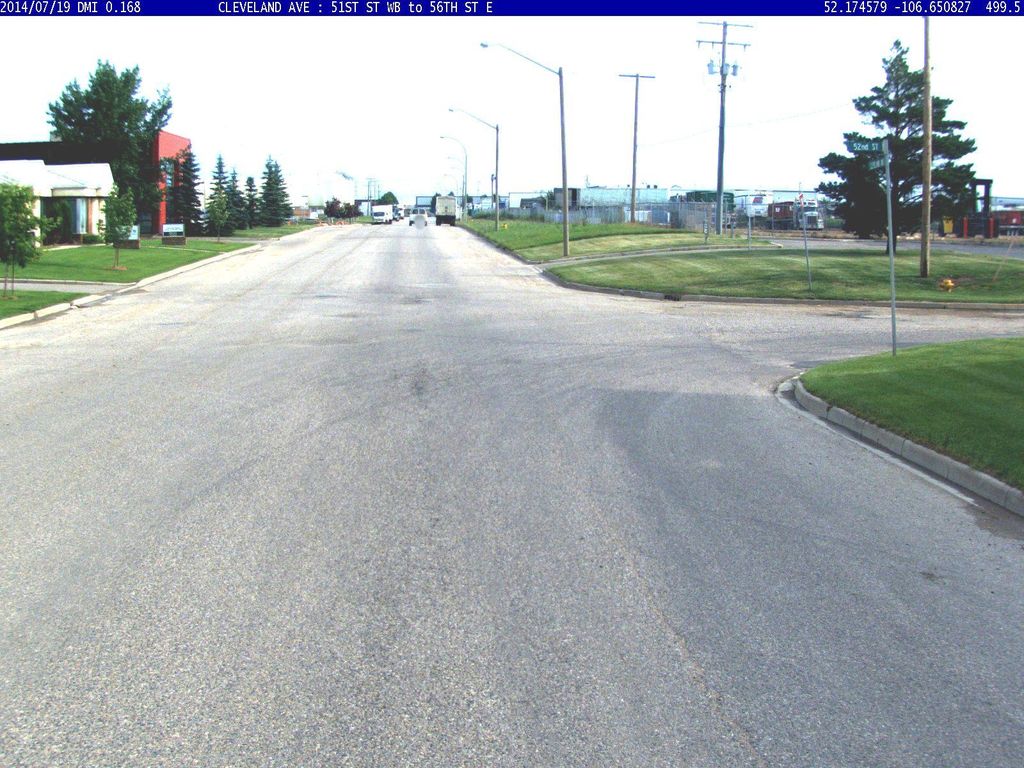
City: saskatoon